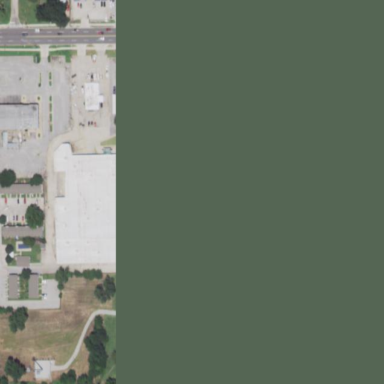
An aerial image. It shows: Parking area.